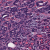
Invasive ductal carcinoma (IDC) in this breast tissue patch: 1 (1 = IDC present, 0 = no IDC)